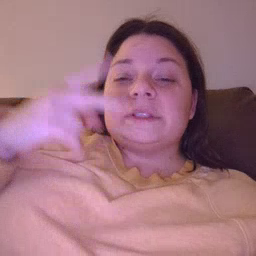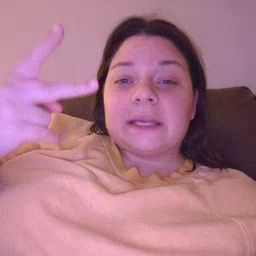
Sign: see